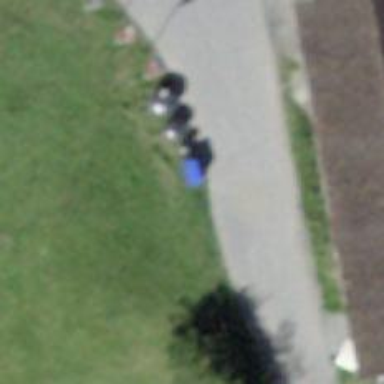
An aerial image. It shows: Recycling container in the area designated for recycling.